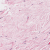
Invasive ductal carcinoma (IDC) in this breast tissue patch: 0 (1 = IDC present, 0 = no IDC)